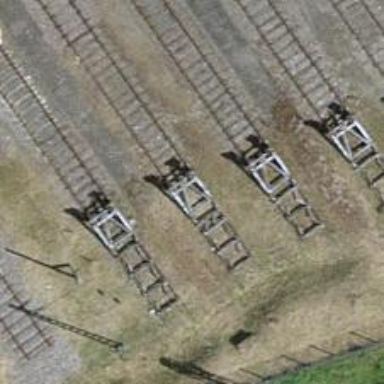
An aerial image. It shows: Railway buffer stop.